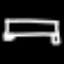
Label: bed